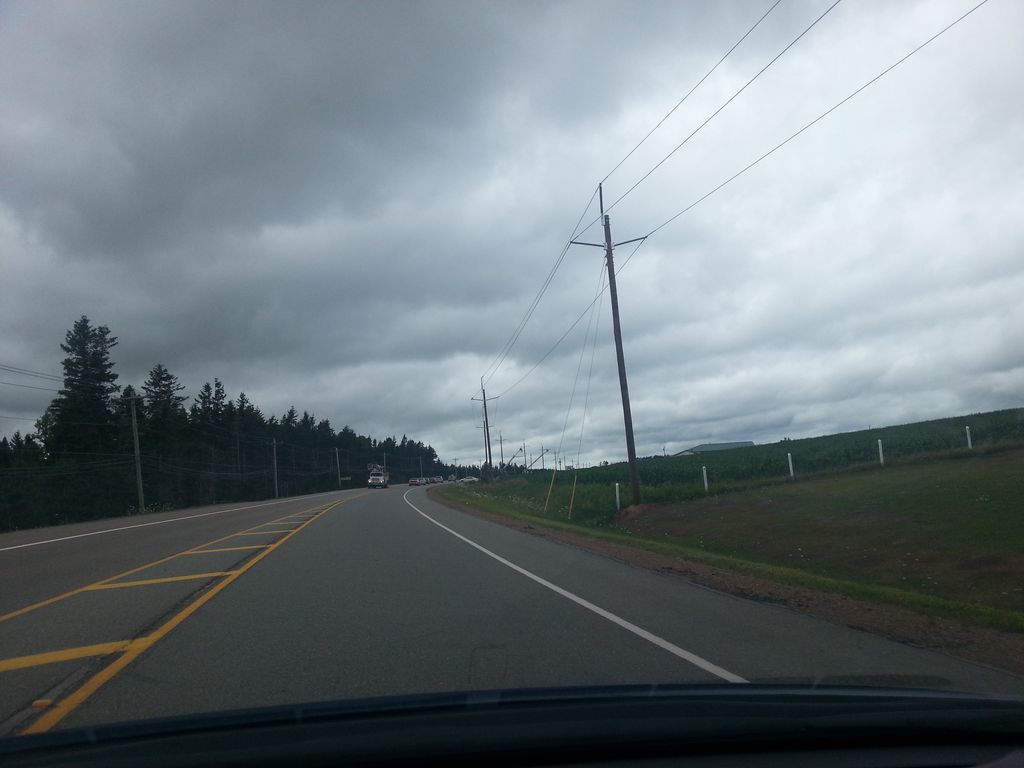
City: charlottetown